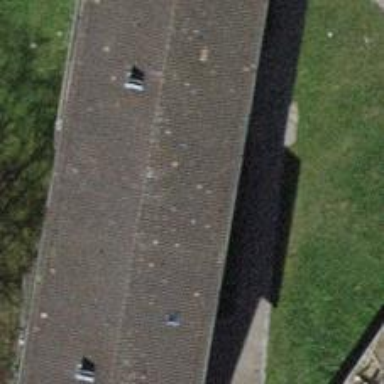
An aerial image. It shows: Apartments building with pitched roof.